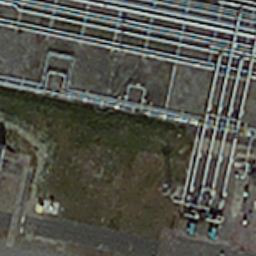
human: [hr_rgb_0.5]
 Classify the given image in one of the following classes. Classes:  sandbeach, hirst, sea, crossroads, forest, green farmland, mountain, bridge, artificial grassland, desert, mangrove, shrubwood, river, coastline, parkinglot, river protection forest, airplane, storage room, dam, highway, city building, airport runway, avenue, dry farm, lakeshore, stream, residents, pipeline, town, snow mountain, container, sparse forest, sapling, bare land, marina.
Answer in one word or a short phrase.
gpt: pipeline